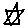
Label: star